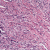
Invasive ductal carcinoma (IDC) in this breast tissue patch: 1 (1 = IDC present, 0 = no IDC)